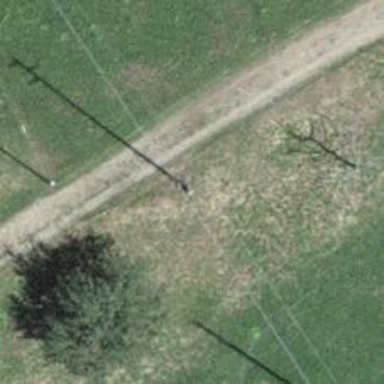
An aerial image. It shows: Utility pole as the man-made structure.